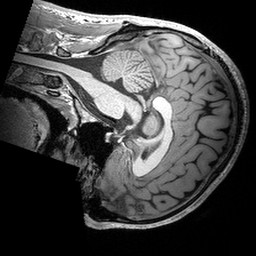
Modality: T1w
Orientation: sagittal
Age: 26
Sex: male
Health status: healthy
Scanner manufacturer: siemens
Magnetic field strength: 3 T
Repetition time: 2.53 s
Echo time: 0.00288 s